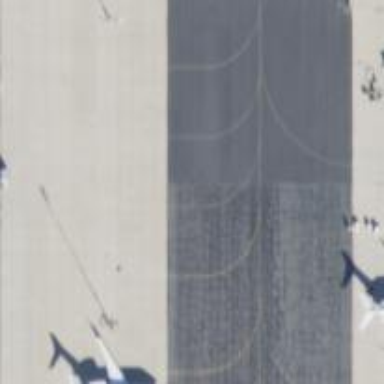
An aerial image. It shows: Image of taxiway at airport.